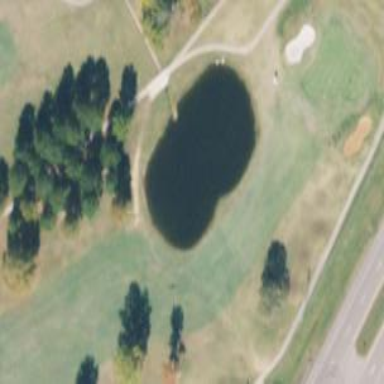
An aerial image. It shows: Scenic golf fairway.